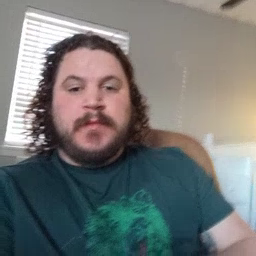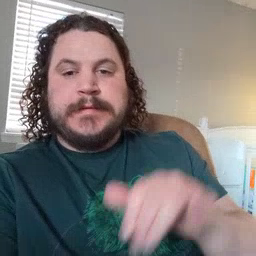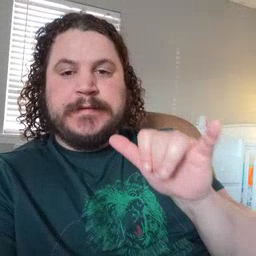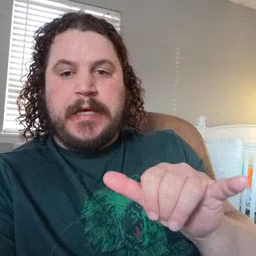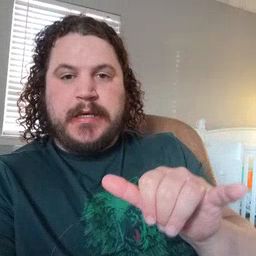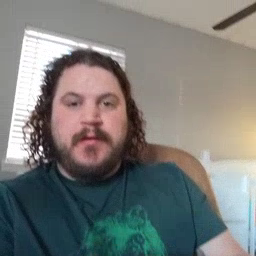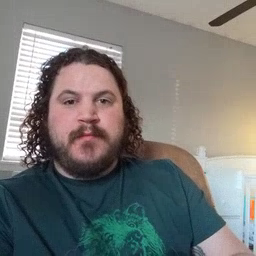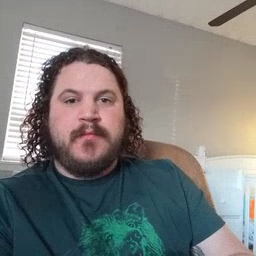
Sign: stay